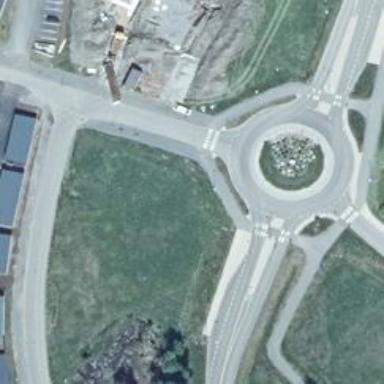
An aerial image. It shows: Tertiary road with asphalt surface leading to roundabout junction.